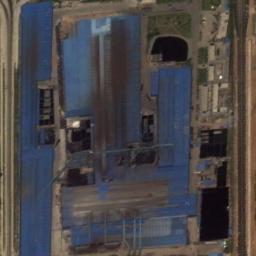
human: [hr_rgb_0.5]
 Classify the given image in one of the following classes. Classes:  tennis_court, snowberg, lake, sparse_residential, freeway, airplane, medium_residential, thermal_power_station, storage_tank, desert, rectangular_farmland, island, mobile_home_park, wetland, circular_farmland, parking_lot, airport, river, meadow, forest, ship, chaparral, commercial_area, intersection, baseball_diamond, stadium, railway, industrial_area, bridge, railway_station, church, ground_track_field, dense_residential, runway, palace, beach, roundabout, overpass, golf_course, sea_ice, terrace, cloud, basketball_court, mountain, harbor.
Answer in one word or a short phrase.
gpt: industrial_area